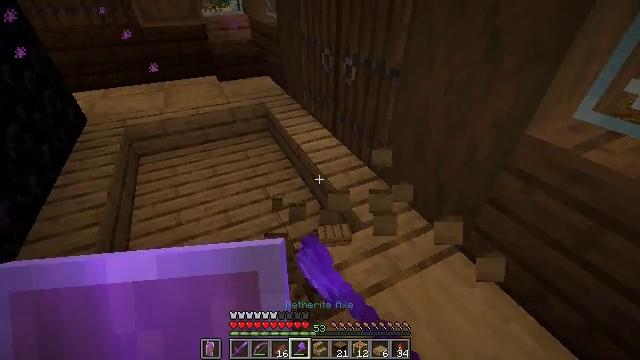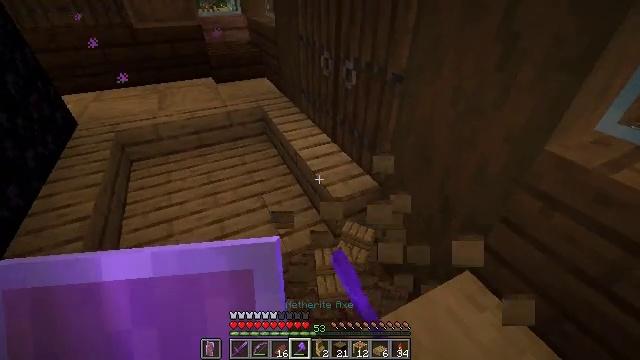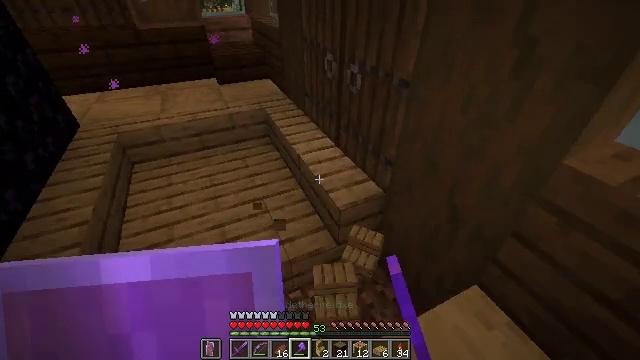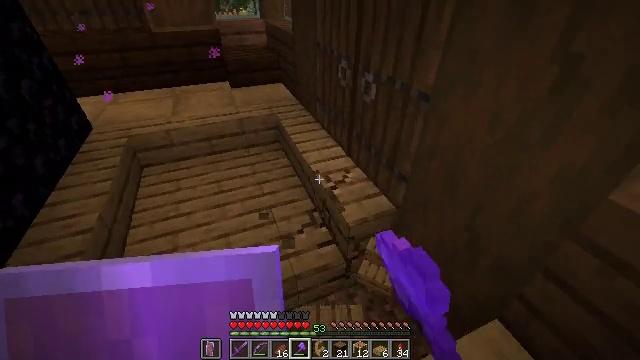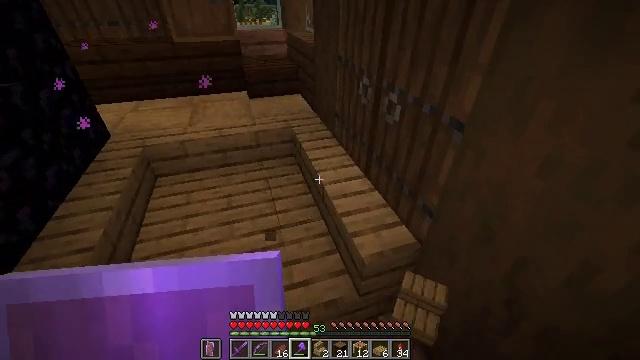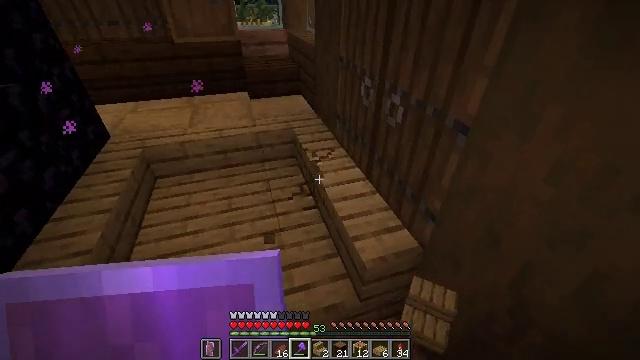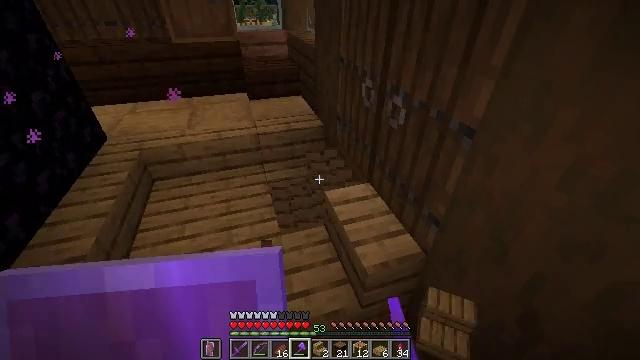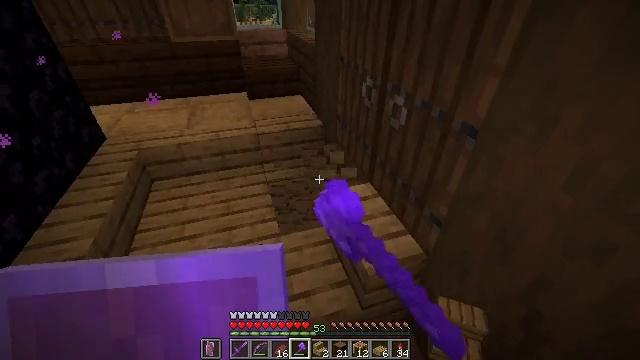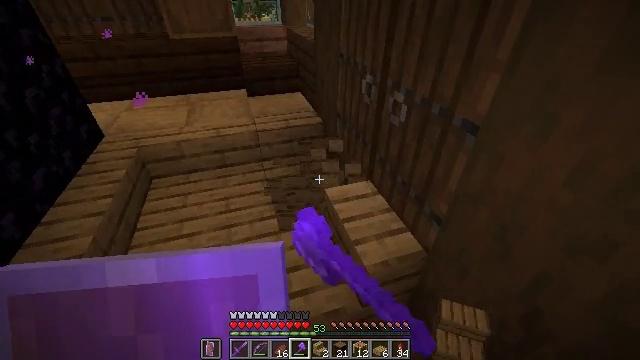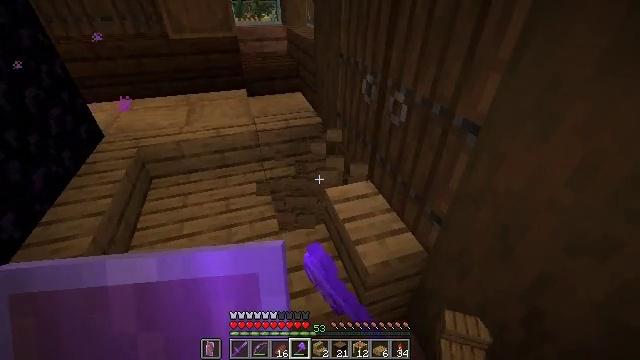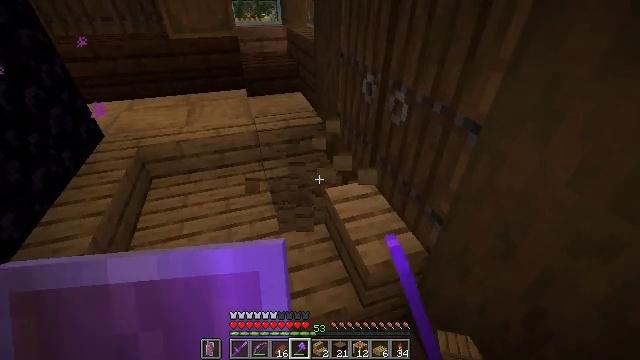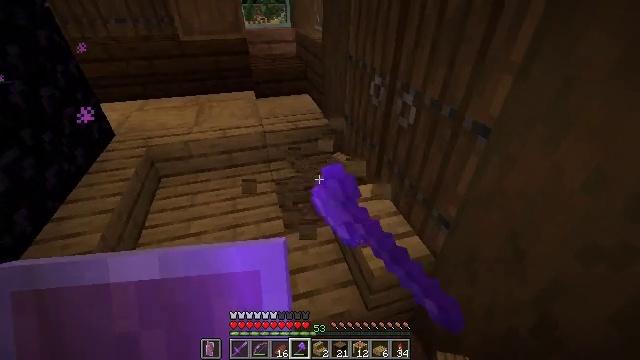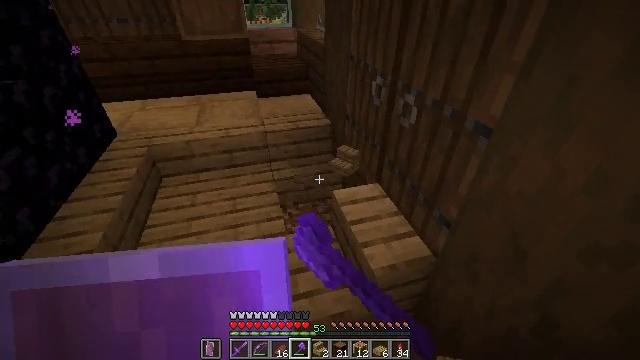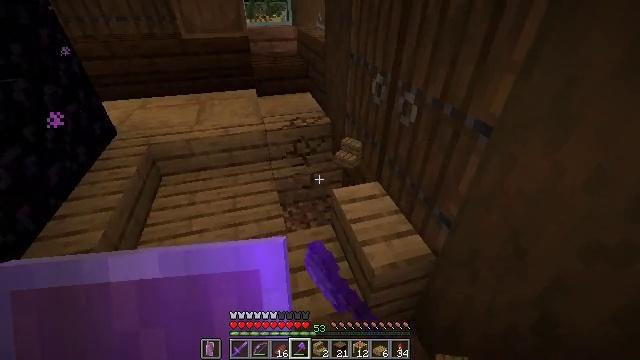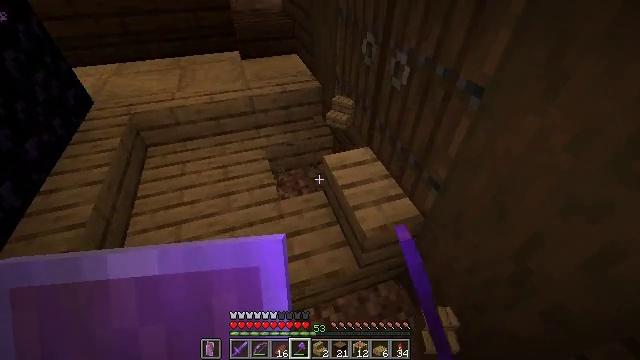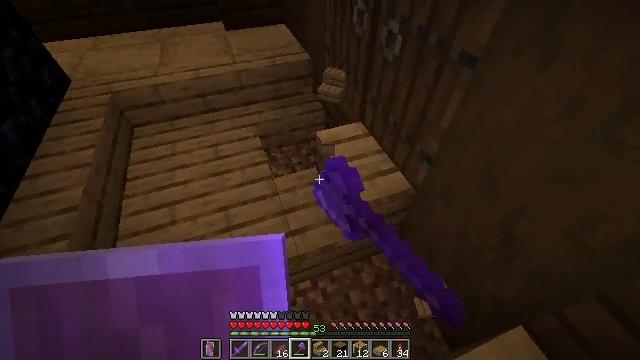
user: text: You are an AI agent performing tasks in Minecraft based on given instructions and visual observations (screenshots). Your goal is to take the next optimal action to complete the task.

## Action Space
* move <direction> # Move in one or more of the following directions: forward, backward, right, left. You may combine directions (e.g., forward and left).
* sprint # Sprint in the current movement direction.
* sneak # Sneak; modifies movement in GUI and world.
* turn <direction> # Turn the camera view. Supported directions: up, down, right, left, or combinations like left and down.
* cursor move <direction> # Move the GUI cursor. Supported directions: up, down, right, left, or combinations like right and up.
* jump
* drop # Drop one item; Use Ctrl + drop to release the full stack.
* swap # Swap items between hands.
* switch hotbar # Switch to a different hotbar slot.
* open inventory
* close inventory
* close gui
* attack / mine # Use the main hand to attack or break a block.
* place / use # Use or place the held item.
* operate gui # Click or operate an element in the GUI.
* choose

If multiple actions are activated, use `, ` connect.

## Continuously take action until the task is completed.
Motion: motion action
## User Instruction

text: Attack the oak stairs to recycle them.
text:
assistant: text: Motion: move forward, attack / mine
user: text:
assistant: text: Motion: move forward, attack / mine
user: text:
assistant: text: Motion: move forward, turn left, attack / mine
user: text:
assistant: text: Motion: turn left and up, attack / mine
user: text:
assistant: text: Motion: attack / mine
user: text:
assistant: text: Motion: attack / mine
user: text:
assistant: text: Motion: attack / mine
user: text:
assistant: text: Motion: attack / mine
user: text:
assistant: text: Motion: attack / mine
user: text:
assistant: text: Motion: attack / mine
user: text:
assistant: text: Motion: turn left, attack / mine
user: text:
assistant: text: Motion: attack / mine
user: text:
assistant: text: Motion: attack / mine
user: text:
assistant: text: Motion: turn right and down, attack / mine
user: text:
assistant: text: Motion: turn right and down, attack / mine
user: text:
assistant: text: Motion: turn down, attack / mine
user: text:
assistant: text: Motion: attack / mine
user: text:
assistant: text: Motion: turn left, attack / mine
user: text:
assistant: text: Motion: turn left, attack / mine
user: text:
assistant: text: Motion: turn left and down, attack / mine
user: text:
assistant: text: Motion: turn left, attack / mine
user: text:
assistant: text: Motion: turn left, attack / mine
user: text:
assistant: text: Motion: turn left, attack / mine
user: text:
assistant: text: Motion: turn left and up, attack / mine
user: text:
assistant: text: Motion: turn left, attack / mine
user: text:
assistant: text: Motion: attack / mine
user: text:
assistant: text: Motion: attack / mine
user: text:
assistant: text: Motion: attack / mine
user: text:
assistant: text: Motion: turn left, attack / mine
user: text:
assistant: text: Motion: turn left, attack / mine